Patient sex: M
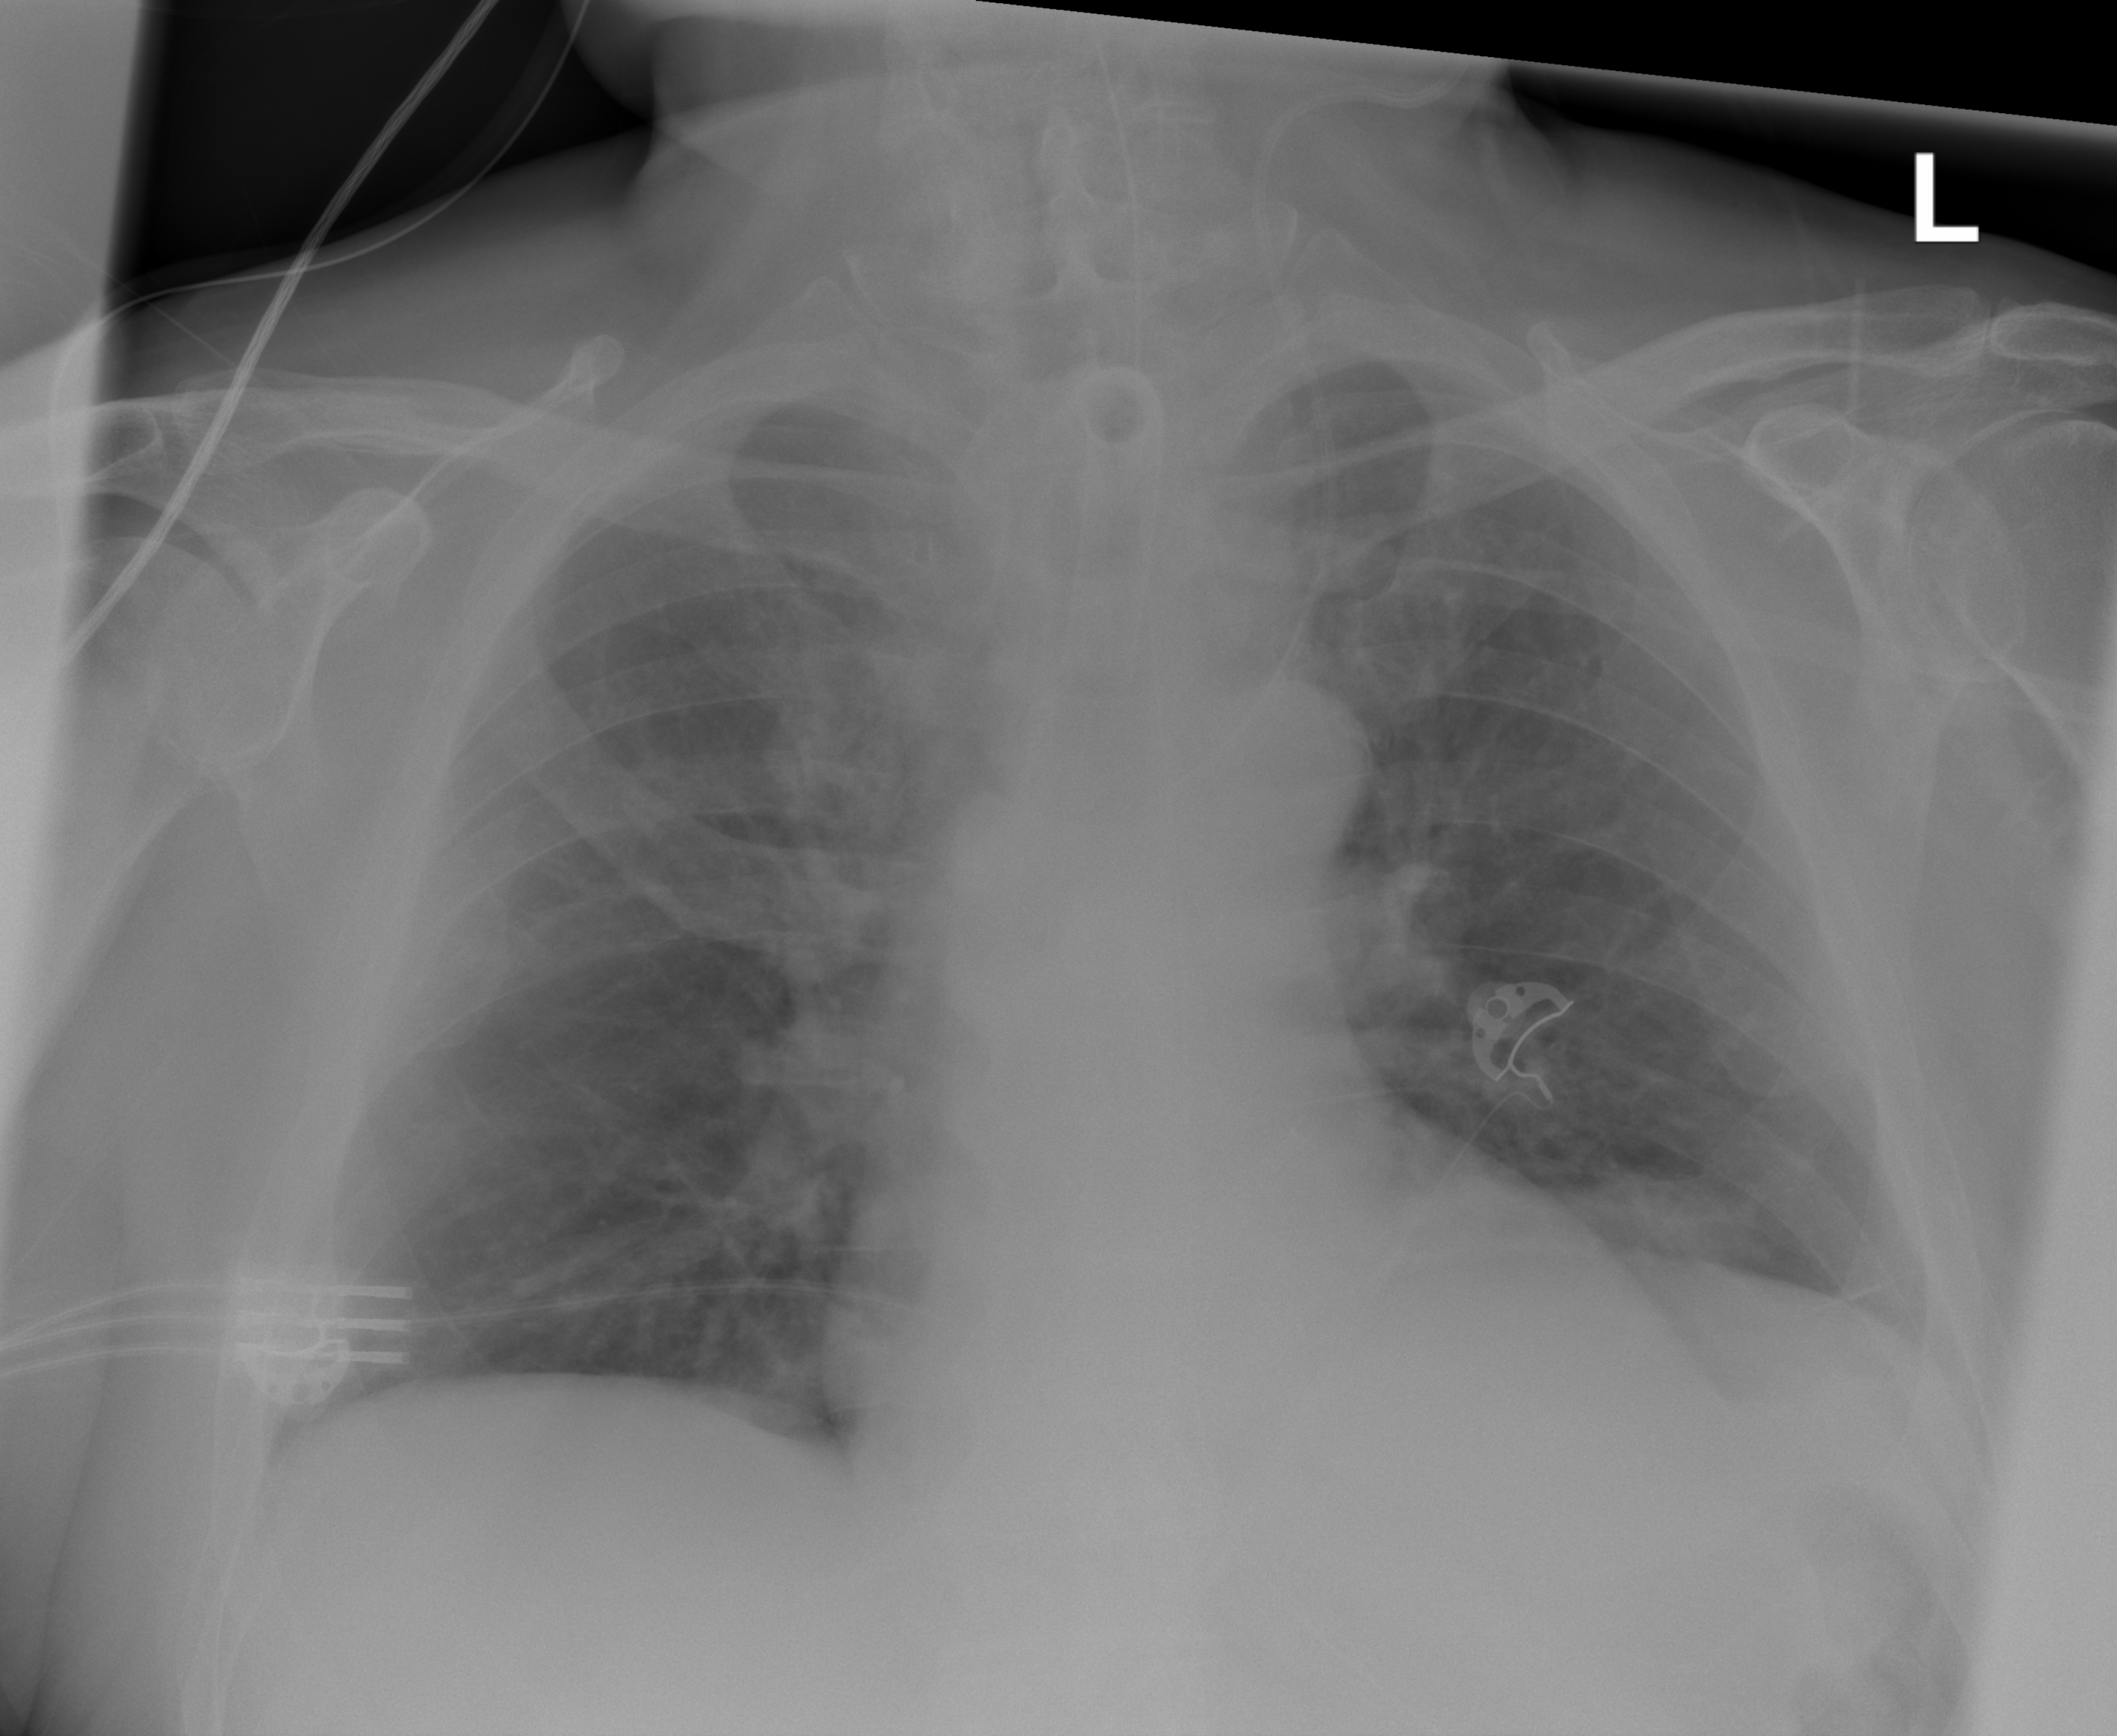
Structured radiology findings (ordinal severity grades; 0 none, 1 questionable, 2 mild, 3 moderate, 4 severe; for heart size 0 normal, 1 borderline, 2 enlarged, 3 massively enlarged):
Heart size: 2
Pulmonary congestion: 0
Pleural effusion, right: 0
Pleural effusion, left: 2
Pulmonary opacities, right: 0
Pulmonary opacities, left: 0
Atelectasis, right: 0
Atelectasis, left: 2